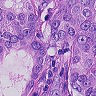
Metastatic tissue present: yes